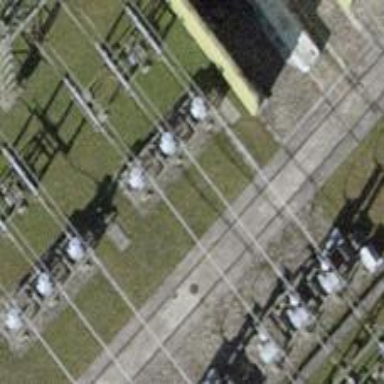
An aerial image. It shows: Bay where power lines run through.